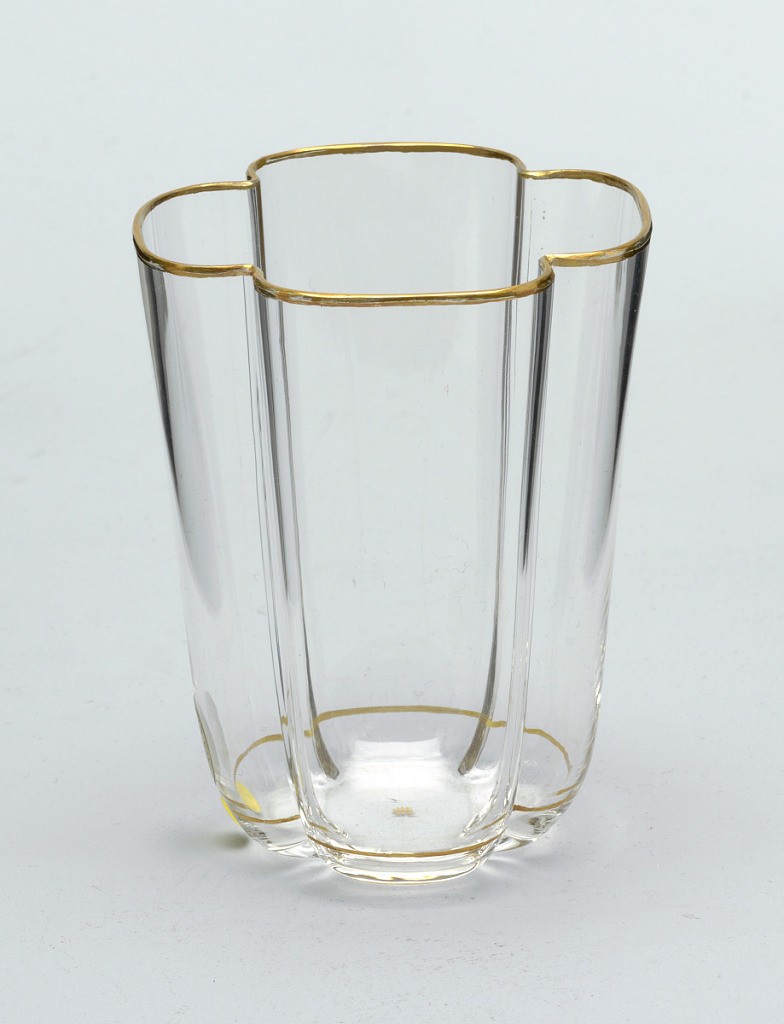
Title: No. 126
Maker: Ludwig Lobmeyr, Austrian, 1829 - 1917
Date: ca. 1870
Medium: Mouth-blown crystal, hand-painted gold
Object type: Water tumbler
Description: Mouth-blown crystal water tumbler, hand-painted with gold rims.